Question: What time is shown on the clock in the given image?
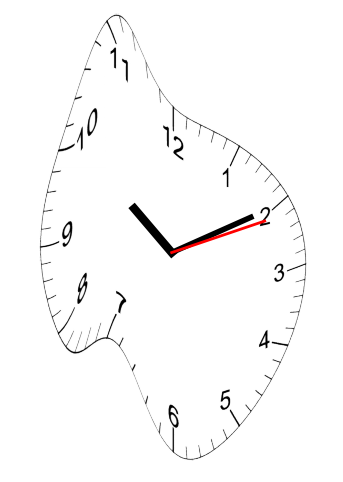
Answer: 10:10:11